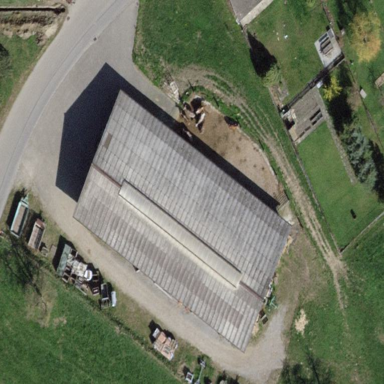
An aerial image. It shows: Warehouse.